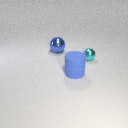
small cyan metal sphere to the right of large blue metal sphere